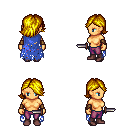
a pixel art fantasy rpg character, female body template, human, tanned skin, blue tattered cape, magenta pants, blonde swoop hairstyle, cloth bracers, maroon shoes, dagger, four views (front, back, left, right), 2x2 character sprite sheet, small pixel art, hard edges, no anti-aliasing